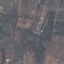
Label: PermanentCrop